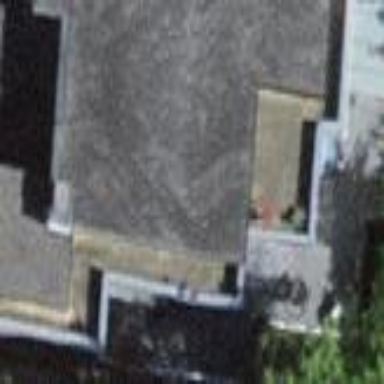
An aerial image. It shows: Terrace building.